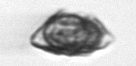
Label: Kryptoperidinium_triquetrum